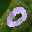
Label: 0